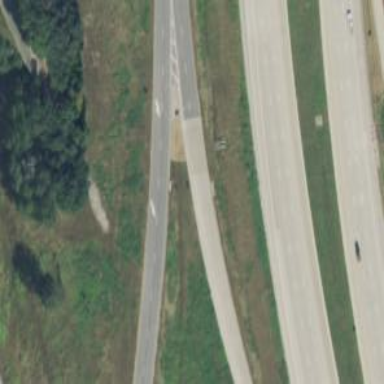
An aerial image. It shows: Frontage road connected to primary link highway.